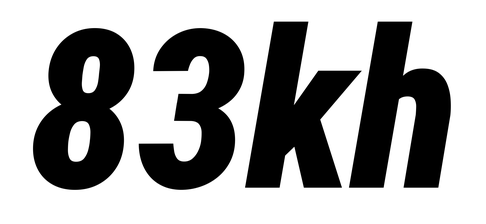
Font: Roboto-Italic_Condensed_Black_Italic